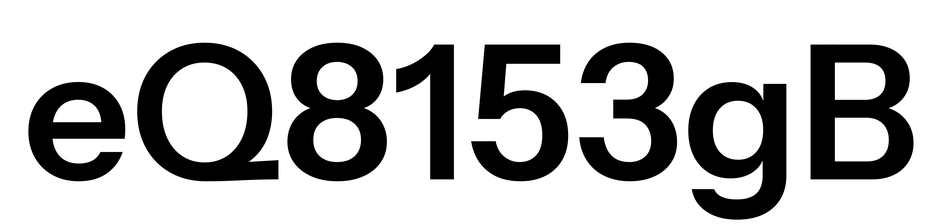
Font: InstrumentSans_SemiBold